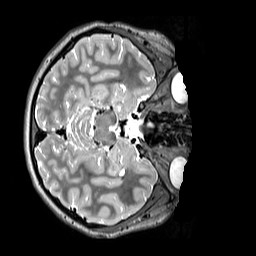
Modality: T2w
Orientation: axial
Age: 11
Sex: female
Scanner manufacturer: siemens
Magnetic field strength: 3 T
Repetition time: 3.2 s
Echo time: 0.408 s